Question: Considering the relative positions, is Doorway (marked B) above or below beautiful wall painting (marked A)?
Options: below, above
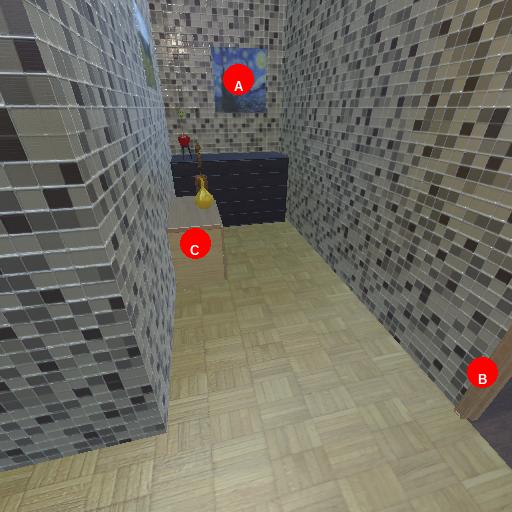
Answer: below